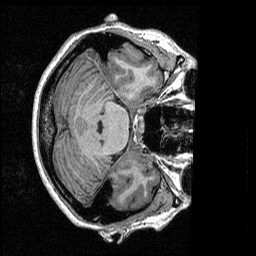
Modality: T1w
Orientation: axial
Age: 37
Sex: female
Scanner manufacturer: siemens
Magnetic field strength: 3 T
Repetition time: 2.3 s
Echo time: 0.00298 s